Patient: sex M, age 35
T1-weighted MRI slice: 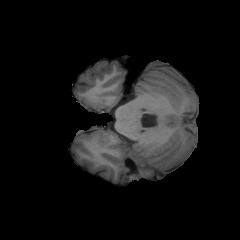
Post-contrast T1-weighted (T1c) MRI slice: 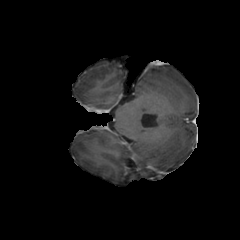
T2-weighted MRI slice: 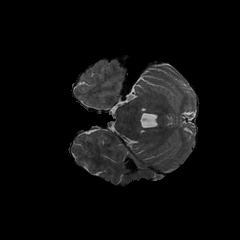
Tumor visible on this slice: no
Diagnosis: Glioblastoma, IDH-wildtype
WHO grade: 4